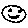
Label: smiley face